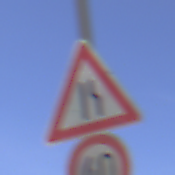
Verkehrszeichen: EinseitigVerengteFahrbahnRechts
Zusatzzeichen unten: Geschwindigkeit40
Umgebung: Outdoor, Nature
Tageszeit: Midday
Wetter: Clear
Licht: Natural
Jahreszeit: NotSpecified
Kontrast: HighContrast